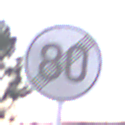
Verkehrszeichen: EndeGeschwindigkeit80
Umgebung: Outdoor, Suburban
Tageszeit: SunriseSunset
Wetter: PartlyCloudy
Licht: Natural
Jahreszeit: NotSpecified
Kontrast: LowContrast